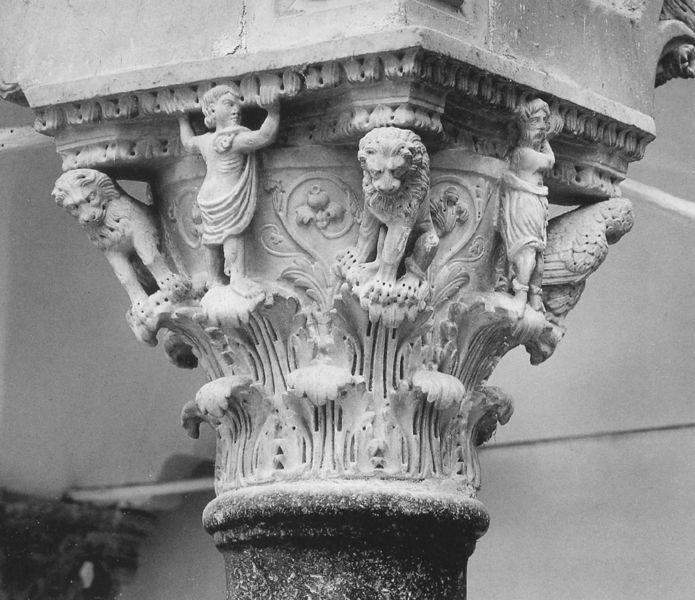
Titel: Kanzel im Dom von Salerno
Standort: Salerno, Dom (EU - I - Campanien)
Schlagwörter: adler, akt, blätter, laub, mann, nackt, weiß, menschen, blume, blumen, grau, marmor, männer, schwarz, symbol, säule, blick, blüte, tiere, ornament, architektur, halten, mensch, stein, tragen, figur, blatt, ranken, mähne, relief, vegetation, figuren, detail, floral, foto, fotografie, katze, stütze, antike, schwarzweiss, krallen, kapitelle, kapitell, ranke, fries, atlant, löwen, götter, maul, mittelalter, griechenland, kralle, löwe, katzen, korinthisch, schaft, träger, bauwerk, akanthus, arkantus, bildhauerarbeit, atlas, atlanten, arkantusblatt, löewn